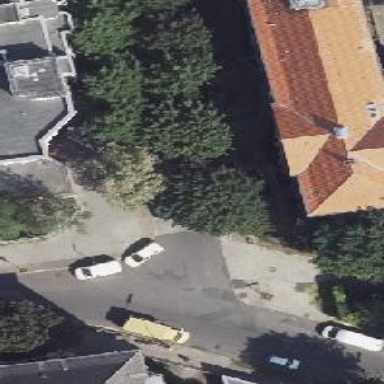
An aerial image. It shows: Urban tree with broadleaved deciduous leaves.